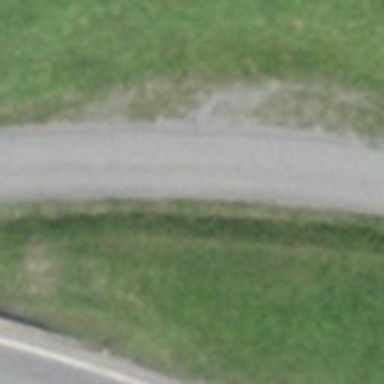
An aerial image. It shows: Track road with asphalt surface of grade1. There are no sidewalks along the track.